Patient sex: M
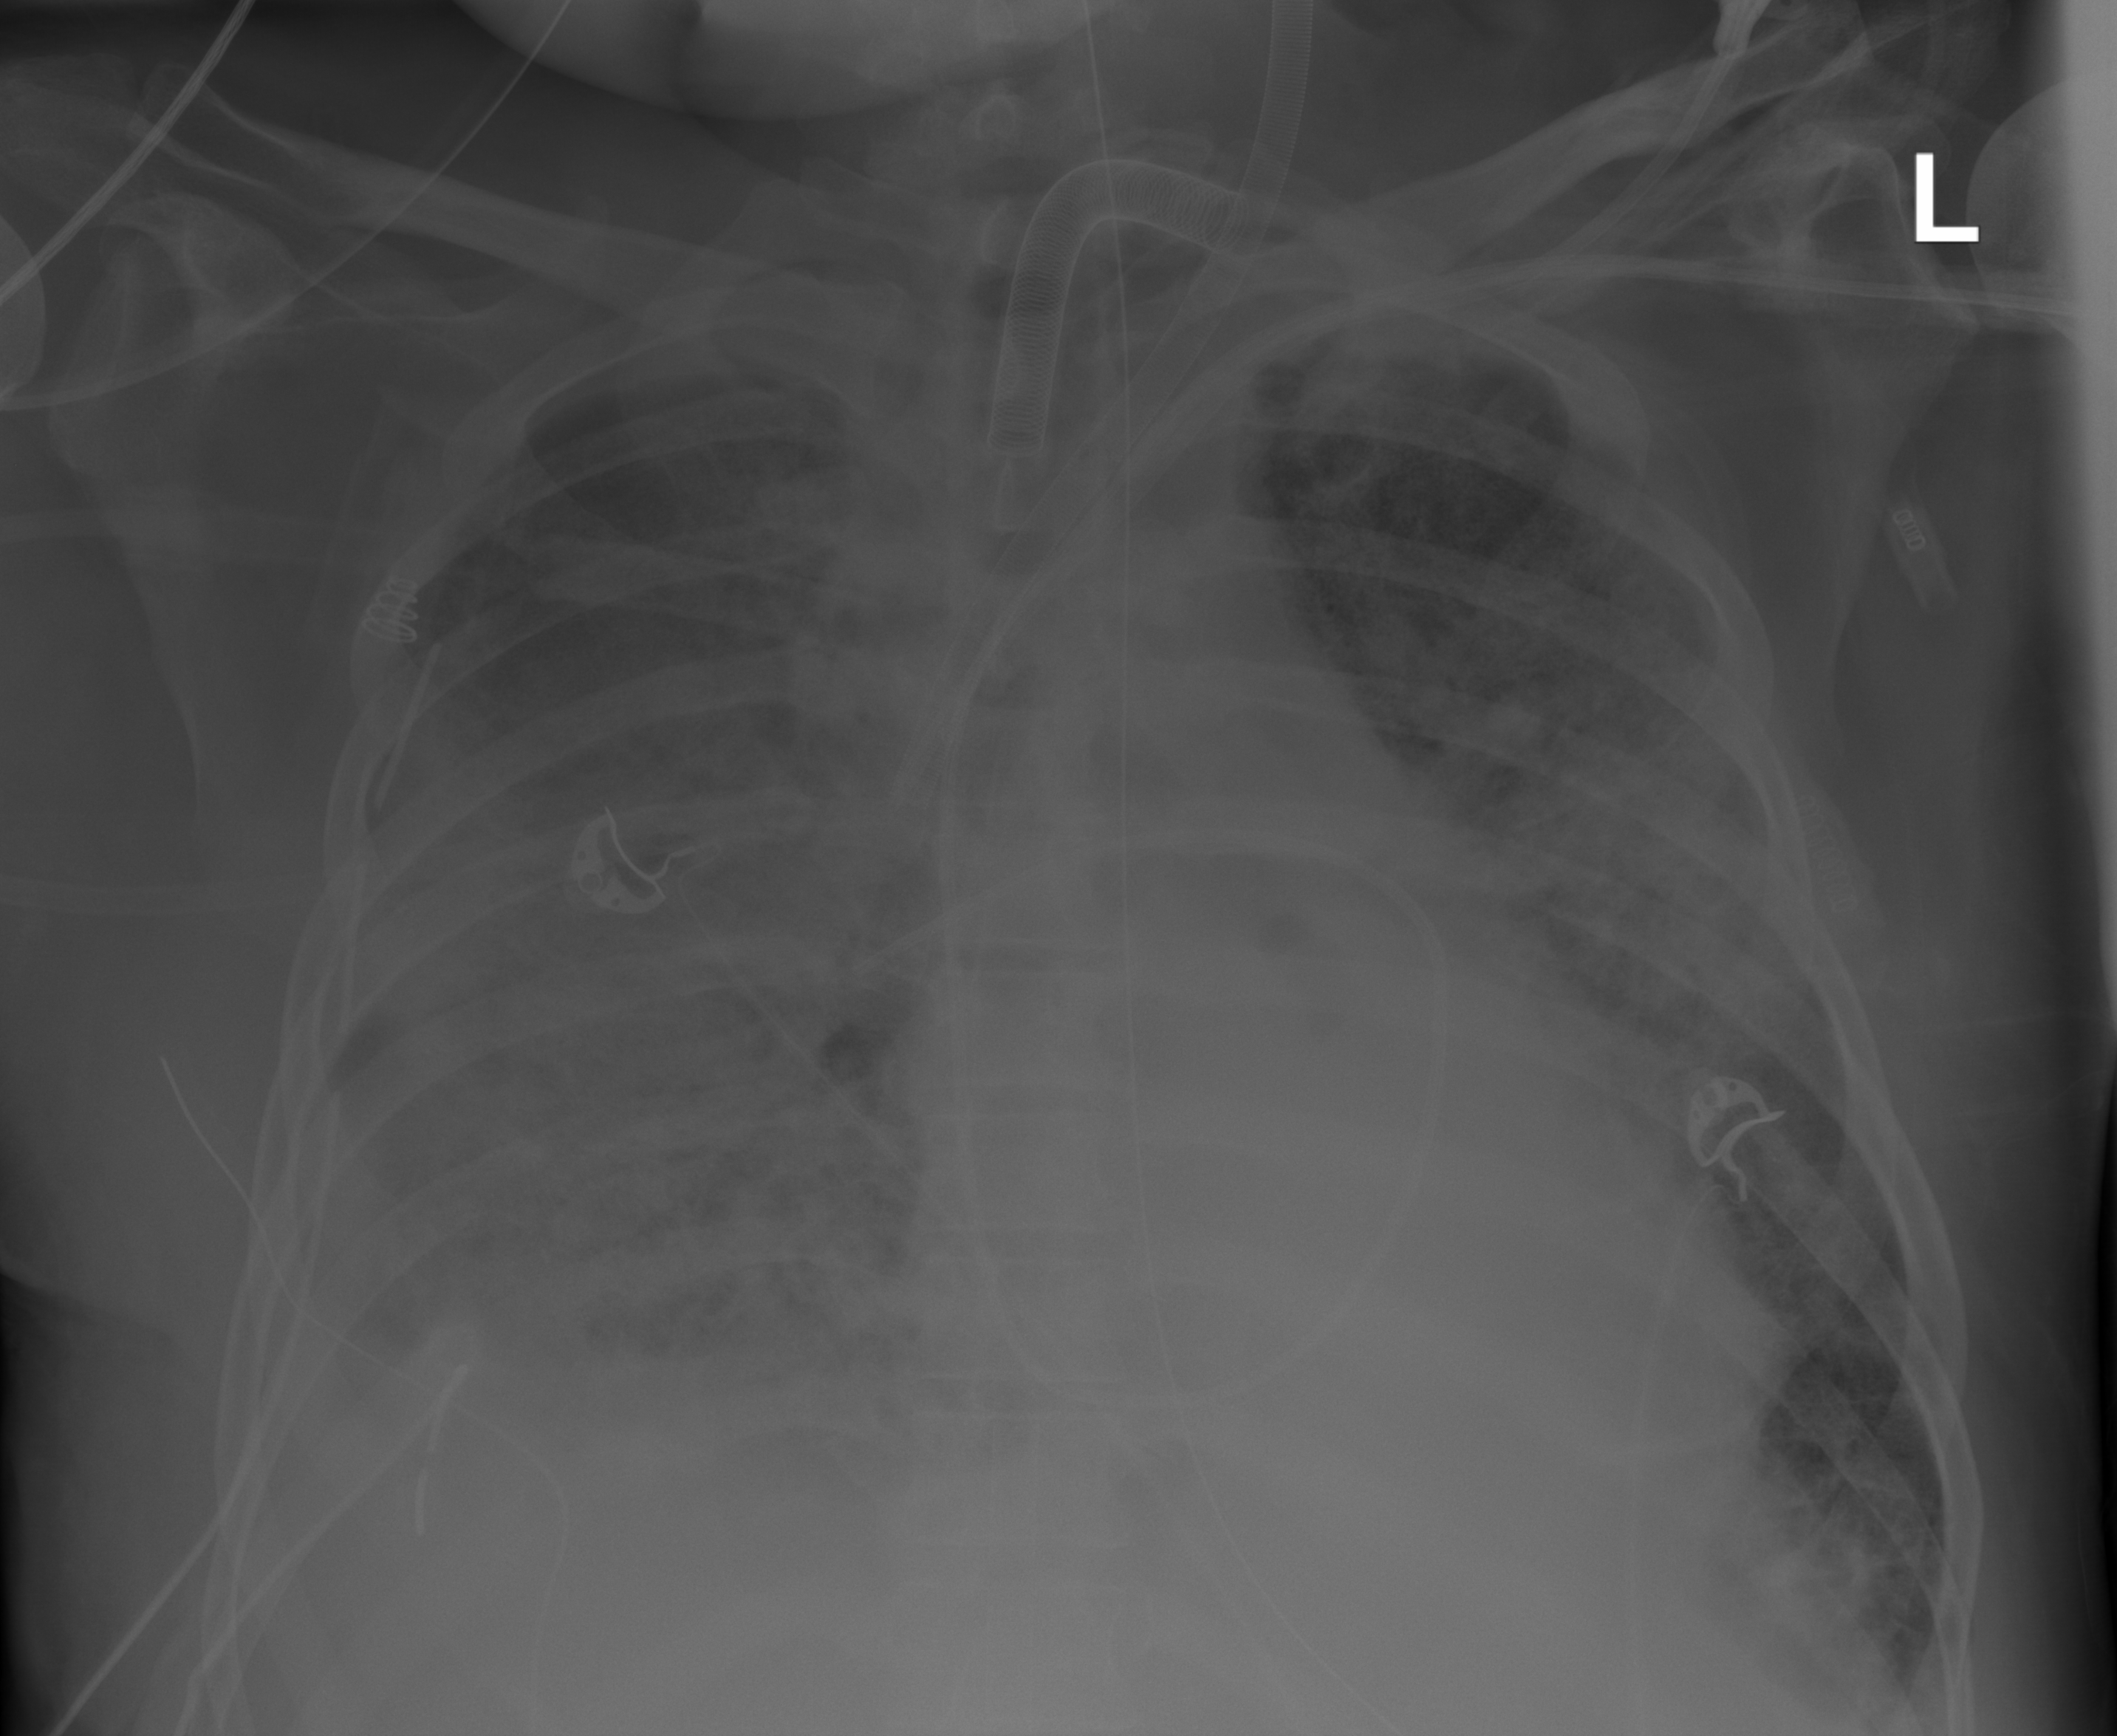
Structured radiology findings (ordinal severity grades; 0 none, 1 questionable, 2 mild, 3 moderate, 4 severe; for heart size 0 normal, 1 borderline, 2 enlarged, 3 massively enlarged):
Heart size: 1
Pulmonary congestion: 2
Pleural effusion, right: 3
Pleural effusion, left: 2
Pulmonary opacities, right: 3
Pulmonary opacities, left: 2
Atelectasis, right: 4
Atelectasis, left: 3